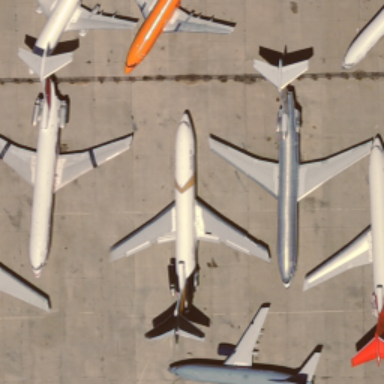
There are many airplanes stopped compactly at the airport .